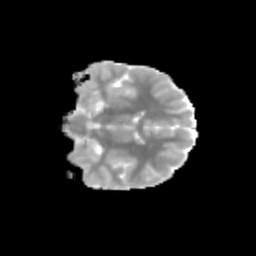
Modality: MD
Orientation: coronal
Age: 11
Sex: female
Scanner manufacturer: siemens
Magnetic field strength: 3 T
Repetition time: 3.8 s
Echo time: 0.07 s